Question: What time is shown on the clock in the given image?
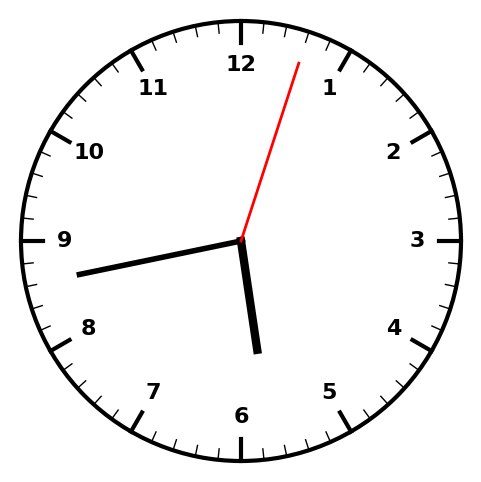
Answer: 05:43:03